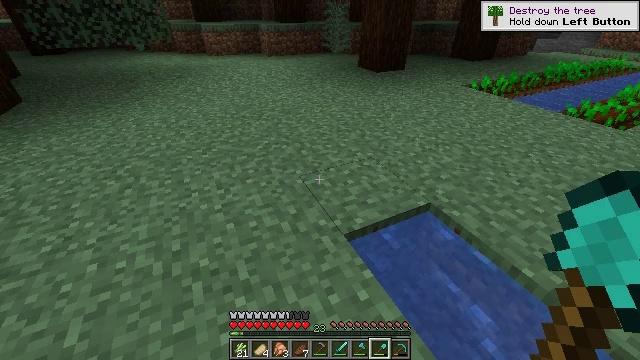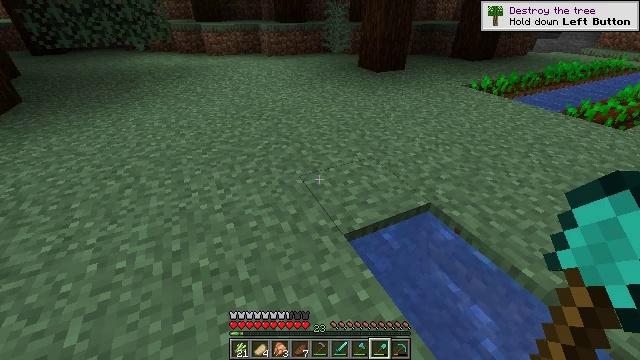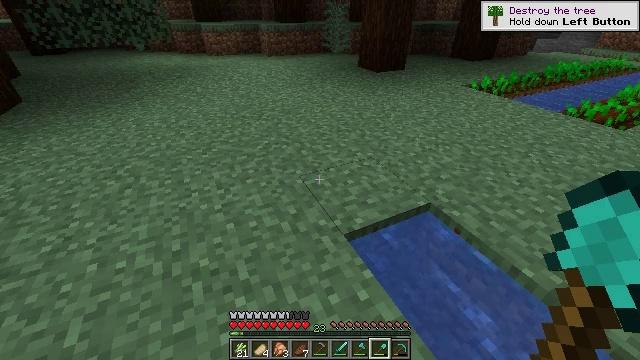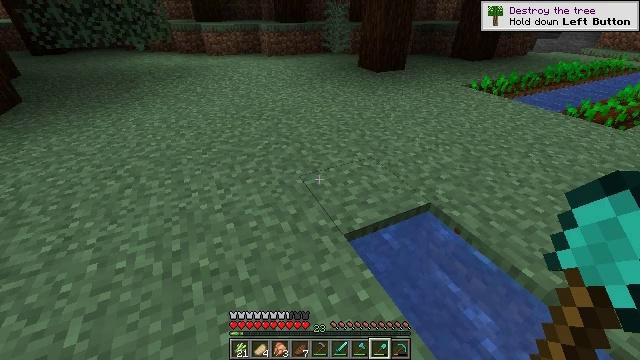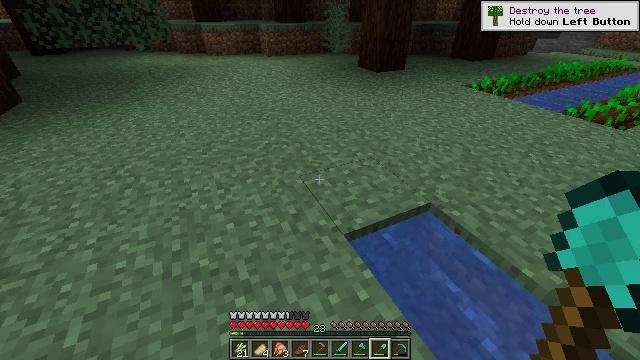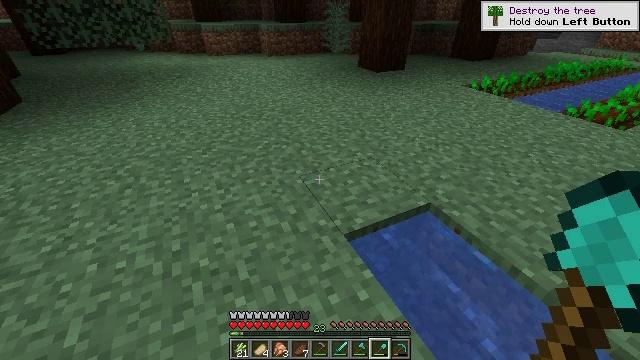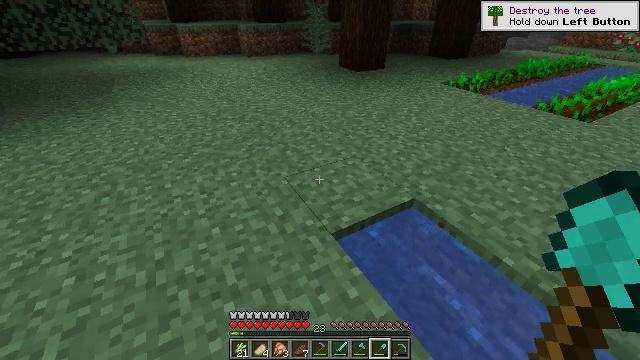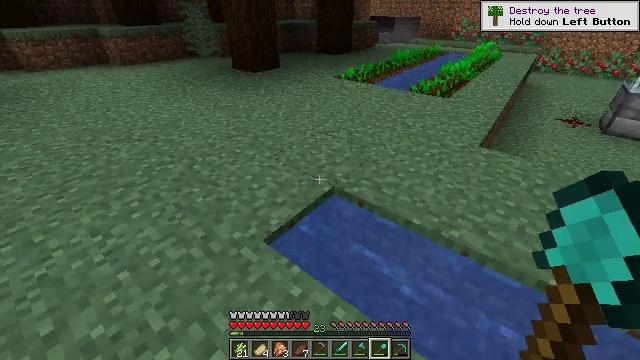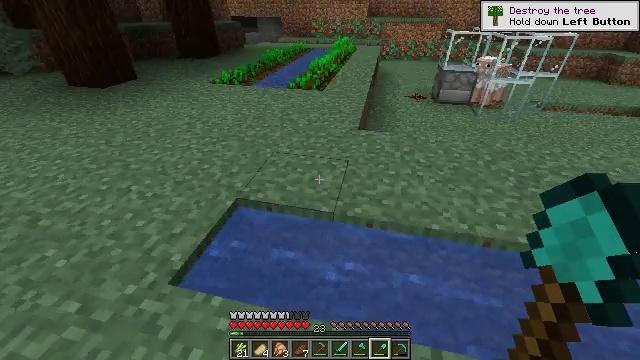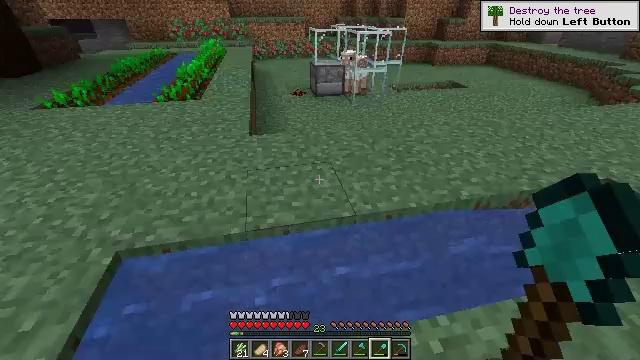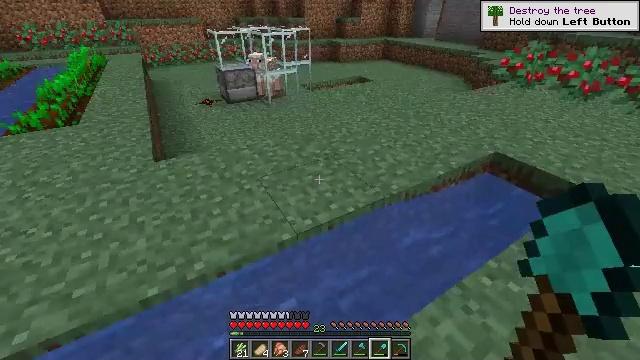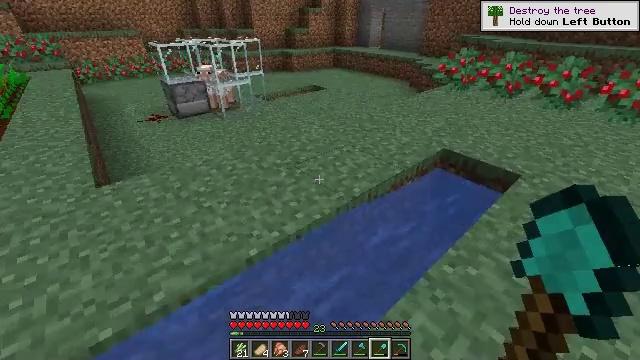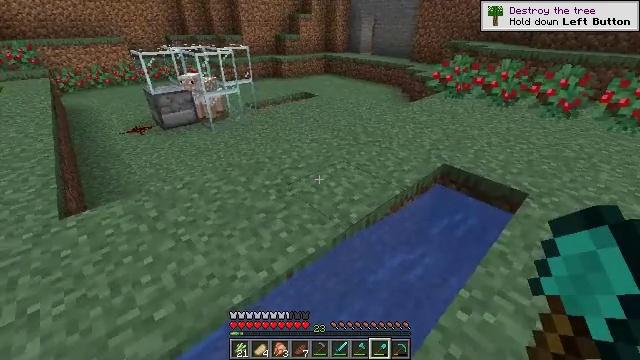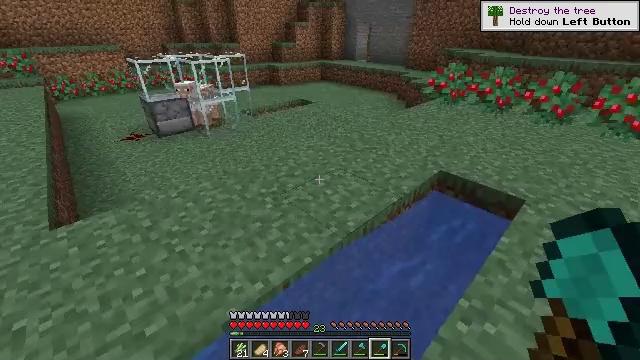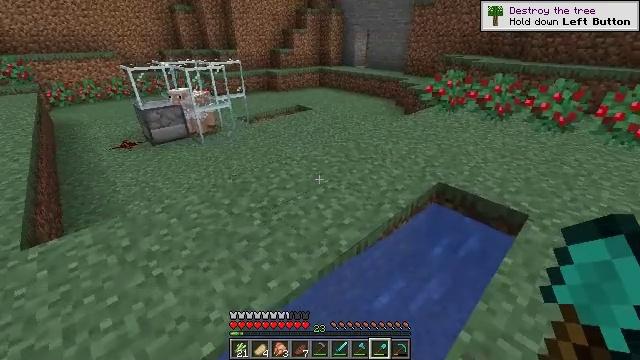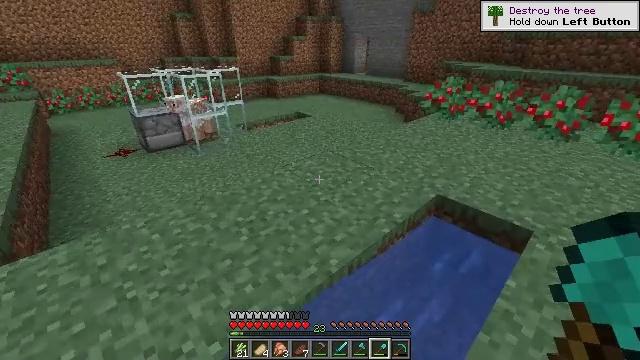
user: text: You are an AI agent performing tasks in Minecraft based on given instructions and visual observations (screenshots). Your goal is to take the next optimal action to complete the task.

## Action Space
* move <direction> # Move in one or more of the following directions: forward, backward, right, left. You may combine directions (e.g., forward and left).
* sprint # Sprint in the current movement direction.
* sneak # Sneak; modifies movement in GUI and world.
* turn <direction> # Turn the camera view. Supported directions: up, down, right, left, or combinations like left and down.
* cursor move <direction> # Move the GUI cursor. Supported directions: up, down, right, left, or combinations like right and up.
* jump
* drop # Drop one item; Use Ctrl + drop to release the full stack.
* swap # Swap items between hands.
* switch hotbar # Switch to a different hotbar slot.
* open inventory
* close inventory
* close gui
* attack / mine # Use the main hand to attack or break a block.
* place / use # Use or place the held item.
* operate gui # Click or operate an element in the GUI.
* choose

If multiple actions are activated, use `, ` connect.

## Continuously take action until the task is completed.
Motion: motion action
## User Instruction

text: Craft a bucket with three iron ingots.
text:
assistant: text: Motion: no_op
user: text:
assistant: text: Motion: no_op
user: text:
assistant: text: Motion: no_op
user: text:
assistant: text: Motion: no_op
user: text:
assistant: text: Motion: no_op
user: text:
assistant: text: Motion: turn right
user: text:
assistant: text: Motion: turn right
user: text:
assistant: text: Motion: move forward, turn right
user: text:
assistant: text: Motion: move forward, turn right
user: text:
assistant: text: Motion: move forward, turn right
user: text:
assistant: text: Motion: move forward, turn right and up
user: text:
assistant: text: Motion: move forward and move right, turn right and up
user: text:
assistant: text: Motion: move forward and move right, turn up
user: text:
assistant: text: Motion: move forward and move right, turn up
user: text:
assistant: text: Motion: move forward and move right, turn up
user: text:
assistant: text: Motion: move forward and move right
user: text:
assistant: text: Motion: move forward and move right
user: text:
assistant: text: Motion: move forward and move right
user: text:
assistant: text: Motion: move forward and move right, sprint
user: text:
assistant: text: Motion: move forward and move right, sprint
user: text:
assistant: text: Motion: move forward and move right, sprint
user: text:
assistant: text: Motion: move forward and move right, sprint
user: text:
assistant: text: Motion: move forward and move right, sprint
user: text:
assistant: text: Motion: move forward and move right, sprint
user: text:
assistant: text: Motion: move forward and move right, sprint
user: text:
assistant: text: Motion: move forward and move right, sprint
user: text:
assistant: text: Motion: move forward and move right, sprint, turn left
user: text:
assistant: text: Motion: move forward, turn left
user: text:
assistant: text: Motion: move forward, turn left
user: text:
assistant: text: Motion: move forward, turn left and up